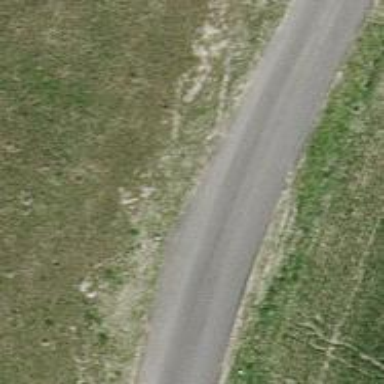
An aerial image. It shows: Unclassified road with paved surface.